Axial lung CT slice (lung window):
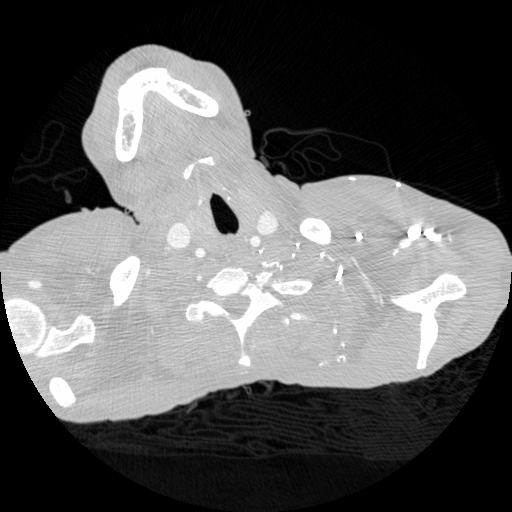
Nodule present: no